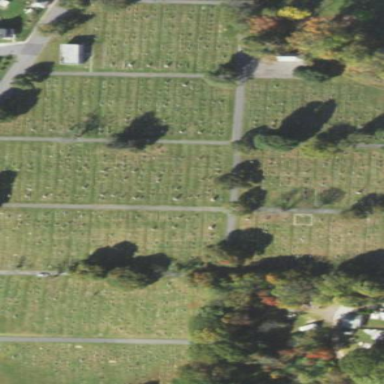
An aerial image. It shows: Cemetery.